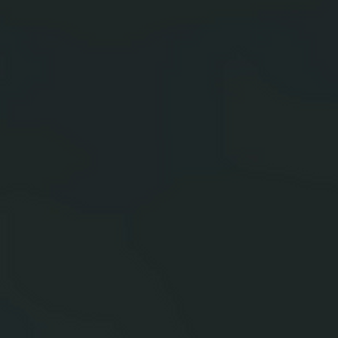
Label: other